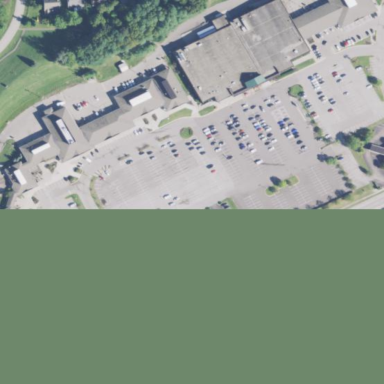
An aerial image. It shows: Retail area.